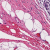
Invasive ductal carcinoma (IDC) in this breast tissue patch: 0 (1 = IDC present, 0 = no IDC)